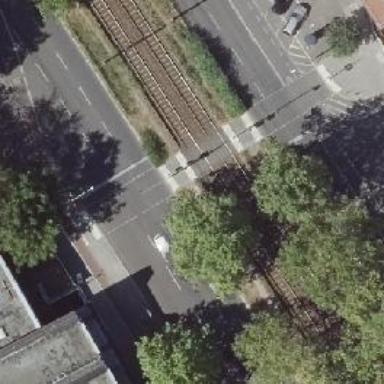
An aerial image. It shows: Footway that serves as traffic island.